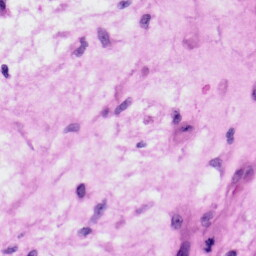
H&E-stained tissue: Skin